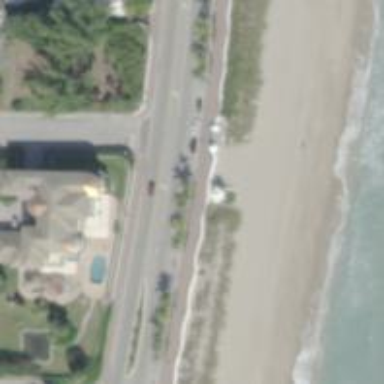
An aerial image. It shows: Emergency lifeguard tower.